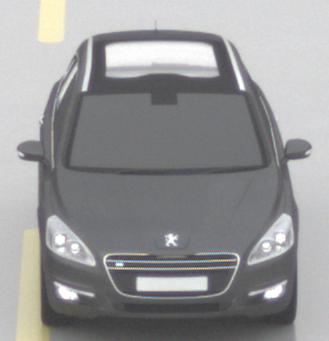
Make: Peugeot
Model: 508 SW 120 VTi
Detailed model: 508 (I) SW
Model produced from: 2011/03
Model produced until: 2014/05
Doors: 5
Color: gray
Road condition: wet road
Daytime: morning or afternoon
Contrast: low contrast